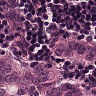
Metastatic tissue present: yes